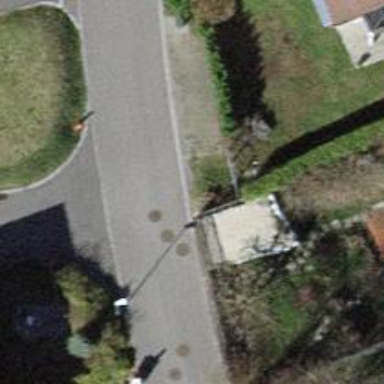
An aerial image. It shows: Residential road with unpaved surface.